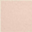
Piece: xx